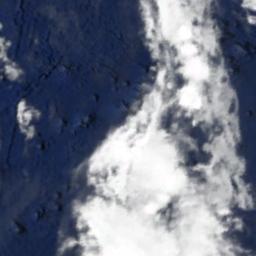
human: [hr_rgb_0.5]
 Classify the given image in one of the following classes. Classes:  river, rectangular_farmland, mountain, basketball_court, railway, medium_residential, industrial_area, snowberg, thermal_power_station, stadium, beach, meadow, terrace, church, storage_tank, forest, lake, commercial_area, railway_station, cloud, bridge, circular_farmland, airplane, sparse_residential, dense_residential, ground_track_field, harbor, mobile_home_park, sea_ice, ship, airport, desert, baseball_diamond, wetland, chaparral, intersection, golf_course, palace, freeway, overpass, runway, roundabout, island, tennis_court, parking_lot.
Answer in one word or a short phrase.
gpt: cloud